Field crop: maize
Growth stage: 2
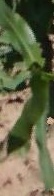
Species: maize